Field crop: maize
Growth stage: 2
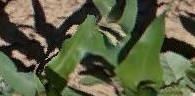
Species: maize